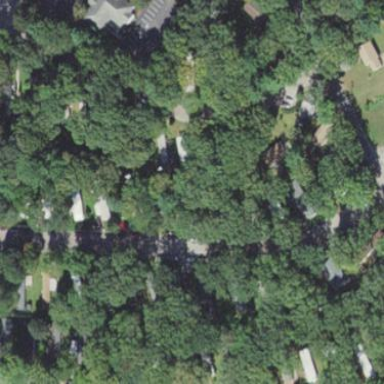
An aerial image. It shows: Residential area known as Mobile Home Park.